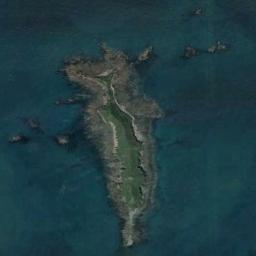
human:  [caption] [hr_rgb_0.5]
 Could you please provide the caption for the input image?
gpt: The island with some vegetation is surrounded by light blue waters .

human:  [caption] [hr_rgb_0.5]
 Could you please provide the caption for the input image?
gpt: The irregularly shaped island is surrounded by turquoise water, And the island has a green and yellow-brown color .

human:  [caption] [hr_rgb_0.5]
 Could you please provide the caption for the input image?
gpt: The shape of the island is strange .

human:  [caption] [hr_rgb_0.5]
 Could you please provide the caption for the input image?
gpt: The land on the island is uneven .

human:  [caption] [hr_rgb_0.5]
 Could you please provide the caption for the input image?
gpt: There are green land and brown bare land on the island .